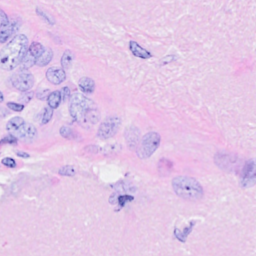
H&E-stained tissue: Breast